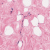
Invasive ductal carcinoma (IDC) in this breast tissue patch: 0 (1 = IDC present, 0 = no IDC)